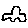
Label: car